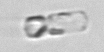
Label: Cerataulina_pelagica